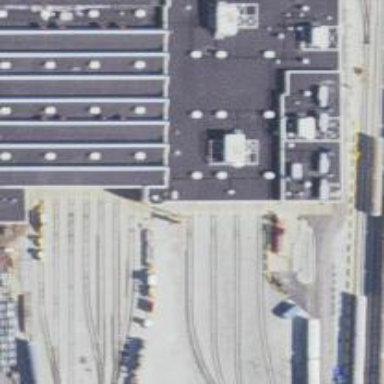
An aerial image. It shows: Building passage tunnel under electrified rail in service yard.